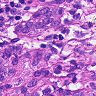
Metastatic tissue present: yes